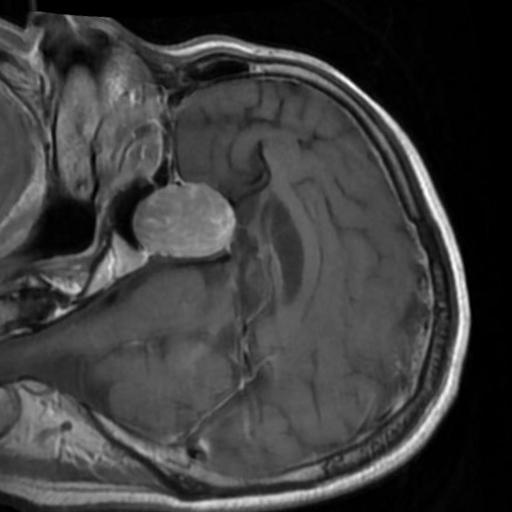
Label: brain_tumor